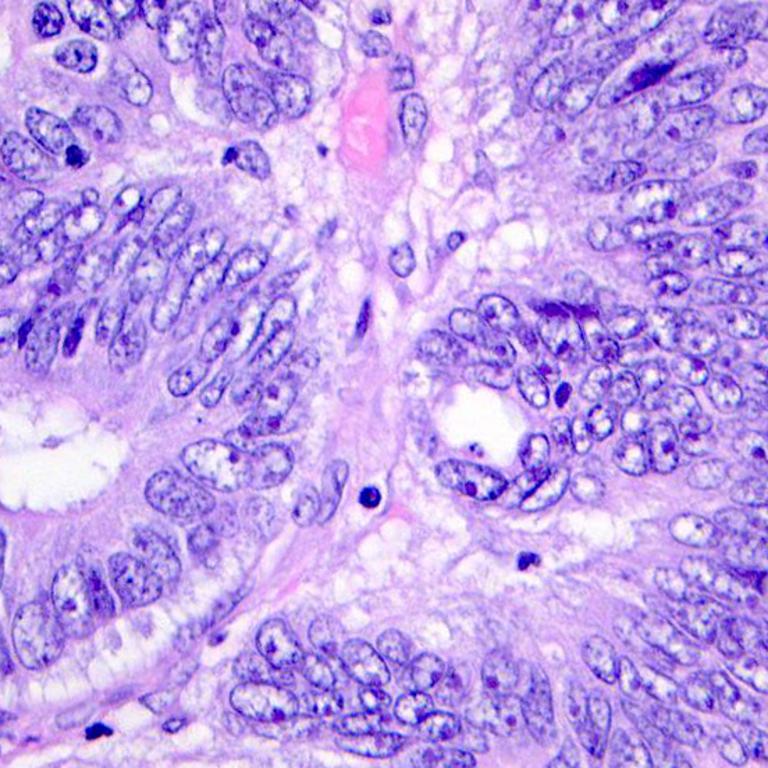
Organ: colon
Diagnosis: adenocarcinomas